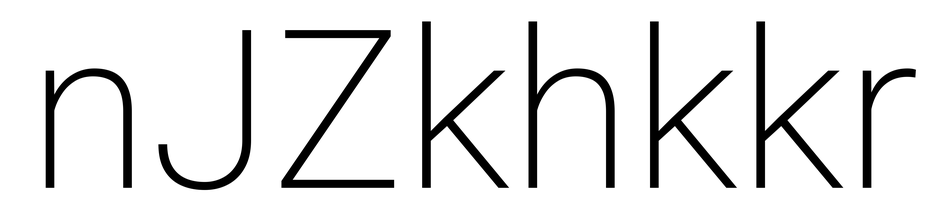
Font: Roboto_ExtraLight